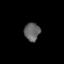
Tissue: lung
Cell type: T cells
Senescence score: 0.2146
Nuclear area (px): 275
Mean DAPI intensity: 100.731